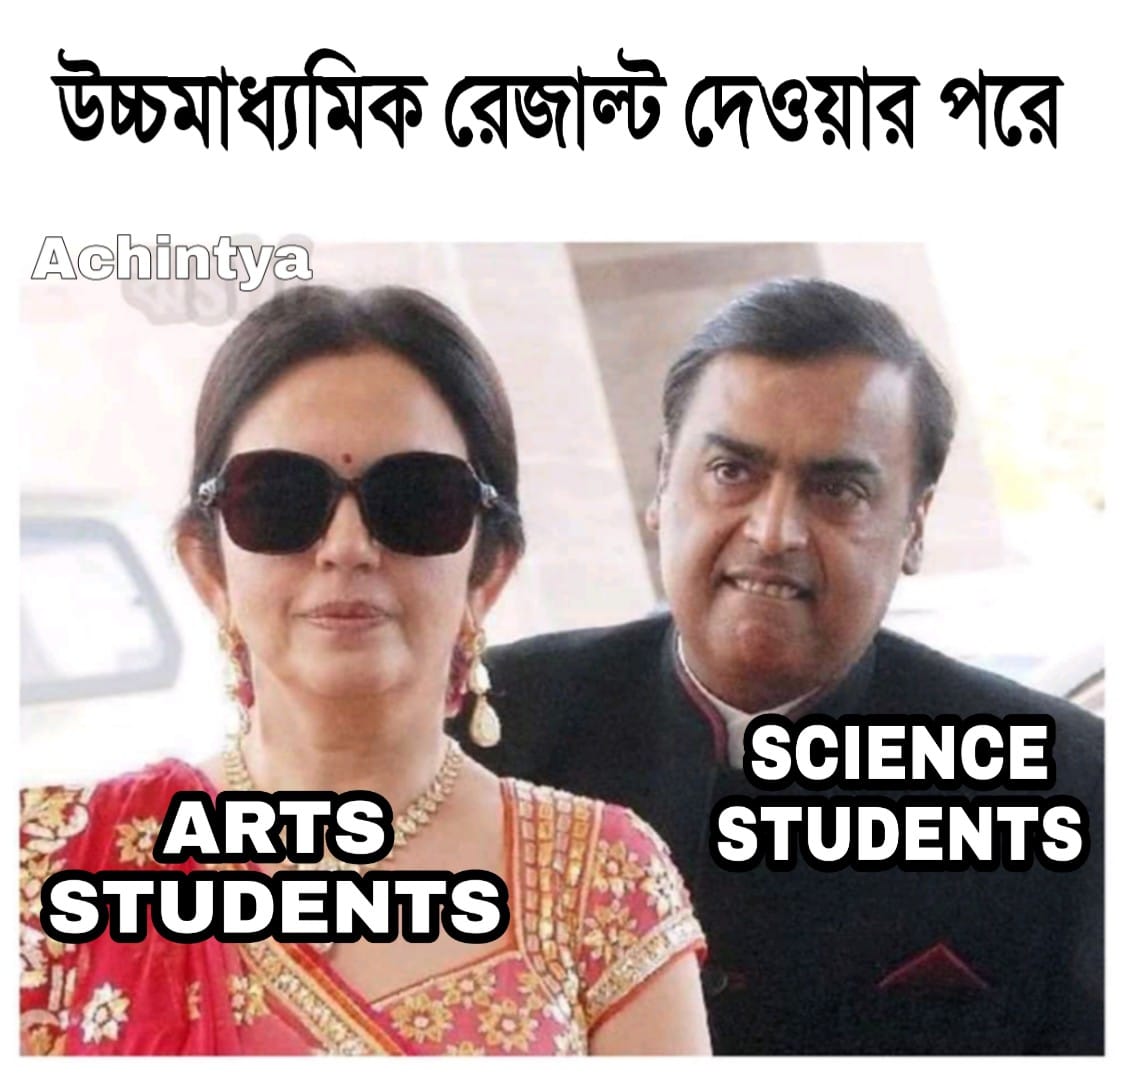
Caption: উচ্চমাধ্যমিক রেজাল্ট দেওয়ার পরে   ARTS STUDENTS    SCIENCE STUDENTS
Label: non-hate